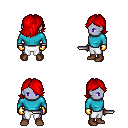
a pixel art fantasy rpg character, male body template, dark elf, purple skin, teal long-sleeve shirt, white pants, red swoop hairstyle, gold gloves, brown shoes, dagger, four views (front, back, left, right), 2x2 character sprite sheet, small pixel art, hard edges, no anti-aliasing